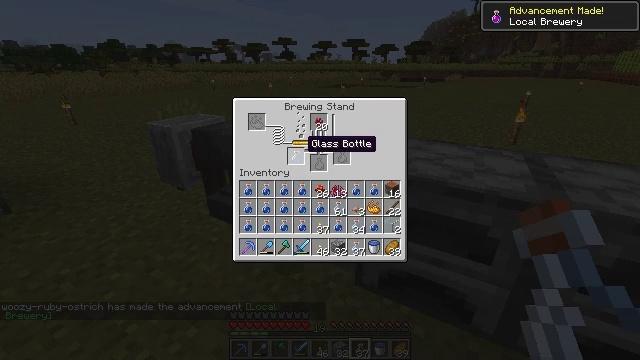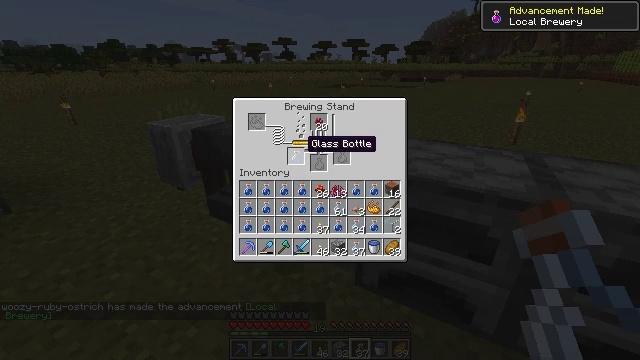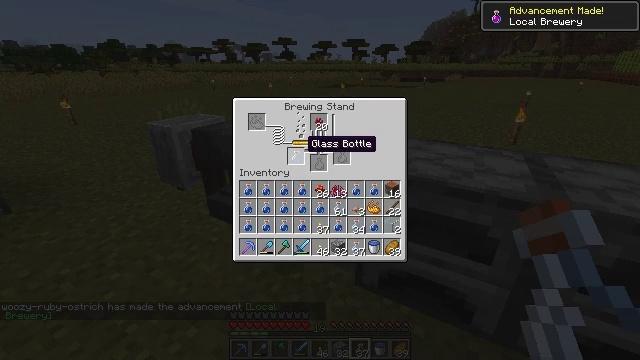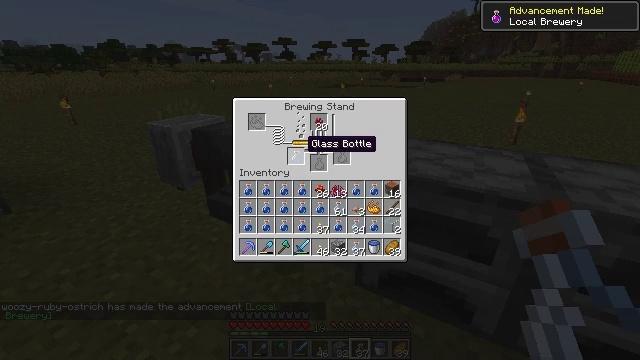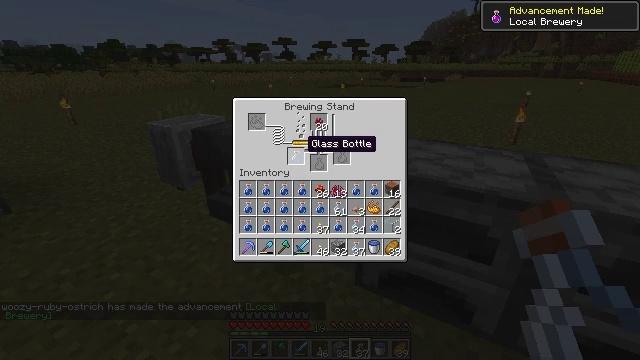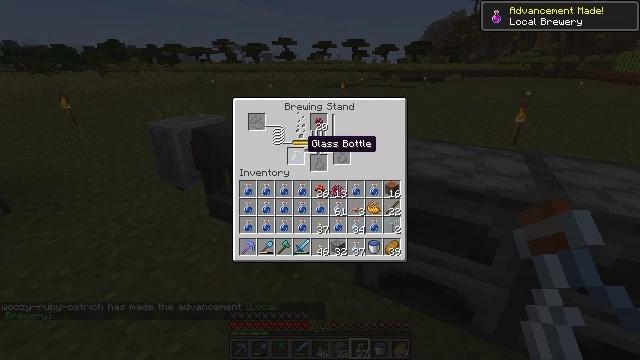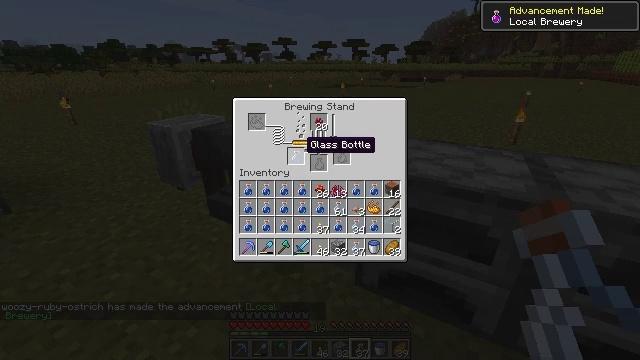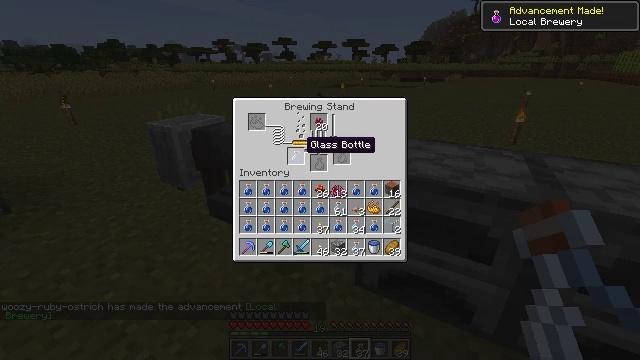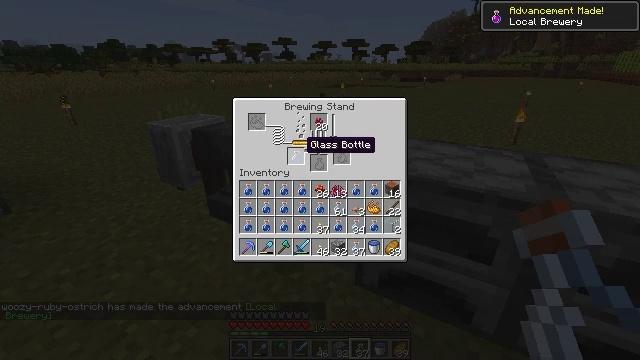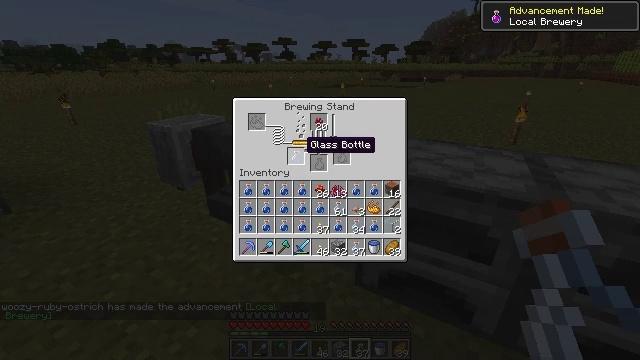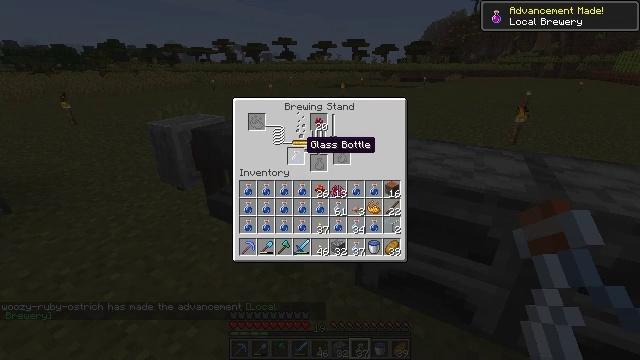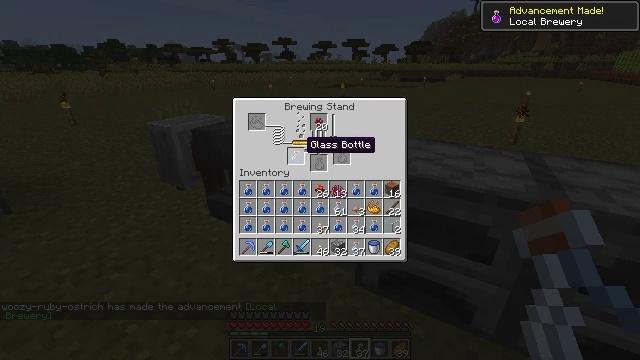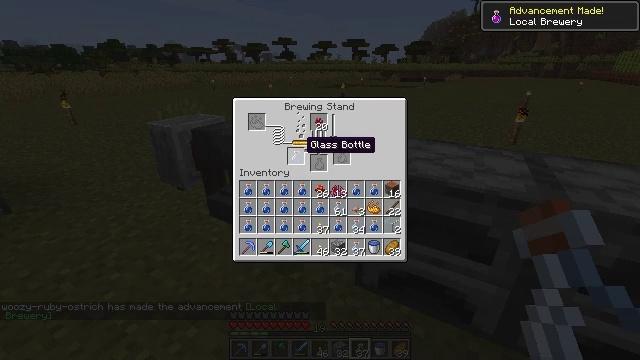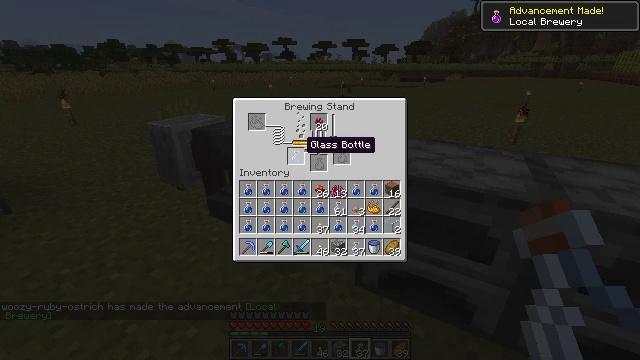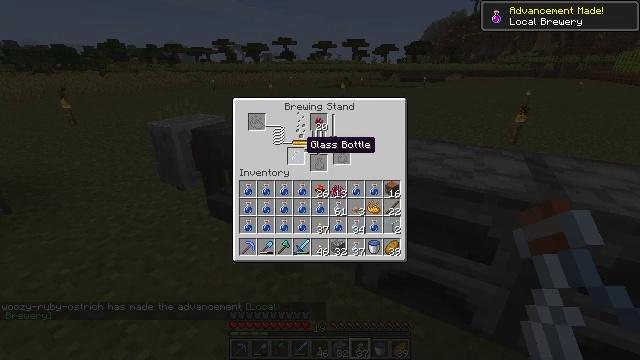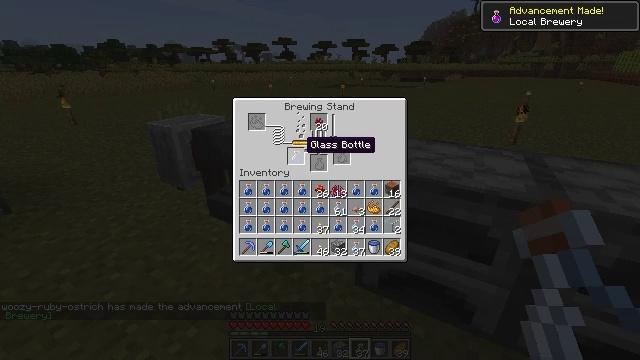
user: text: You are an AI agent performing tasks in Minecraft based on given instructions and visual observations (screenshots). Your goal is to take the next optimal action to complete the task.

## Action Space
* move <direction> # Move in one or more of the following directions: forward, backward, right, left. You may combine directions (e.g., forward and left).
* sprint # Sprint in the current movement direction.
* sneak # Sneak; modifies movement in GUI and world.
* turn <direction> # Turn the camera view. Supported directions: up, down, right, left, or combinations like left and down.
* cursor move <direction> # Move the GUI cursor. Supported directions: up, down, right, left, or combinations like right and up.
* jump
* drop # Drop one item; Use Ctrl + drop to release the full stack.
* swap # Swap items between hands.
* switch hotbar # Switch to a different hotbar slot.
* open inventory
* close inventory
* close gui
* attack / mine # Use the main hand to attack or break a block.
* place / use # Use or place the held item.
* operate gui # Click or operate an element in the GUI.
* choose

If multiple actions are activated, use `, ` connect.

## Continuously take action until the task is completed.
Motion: motion action
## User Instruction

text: Remove a glass bottle from the inventory.
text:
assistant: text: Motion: no_op
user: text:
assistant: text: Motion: no_op
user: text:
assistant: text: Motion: no_op
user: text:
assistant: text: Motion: no_op
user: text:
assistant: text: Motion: no_op
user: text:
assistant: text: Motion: no_op
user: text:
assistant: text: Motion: no_op
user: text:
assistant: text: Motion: no_op
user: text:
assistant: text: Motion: no_op
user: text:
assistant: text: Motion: no_op
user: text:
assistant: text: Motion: no_op
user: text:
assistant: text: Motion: no_op
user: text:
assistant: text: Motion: no_op
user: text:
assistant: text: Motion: no_op
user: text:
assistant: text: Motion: no_op
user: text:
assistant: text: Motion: no_op
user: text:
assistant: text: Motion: no_op
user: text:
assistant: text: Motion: no_op
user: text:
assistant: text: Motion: no_op
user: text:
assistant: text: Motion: no_op
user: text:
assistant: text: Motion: no_op
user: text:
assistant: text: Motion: no_op
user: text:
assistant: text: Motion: no_op
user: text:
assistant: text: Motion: no_op
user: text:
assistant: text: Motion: no_op
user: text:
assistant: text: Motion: no_op
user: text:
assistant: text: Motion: no_op
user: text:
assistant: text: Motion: no_op
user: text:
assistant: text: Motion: no_op
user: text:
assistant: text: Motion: no_op